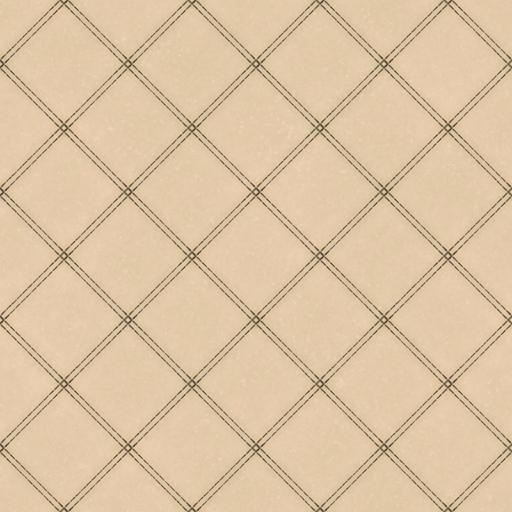
Tags: beige leather stitched white